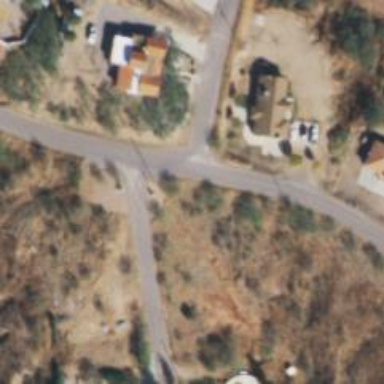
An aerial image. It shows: Residential road.